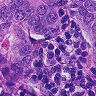
Metastatic tissue present: yes